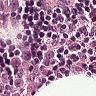
Metastatic tissue present: yes